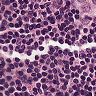
Metastatic tissue present: no